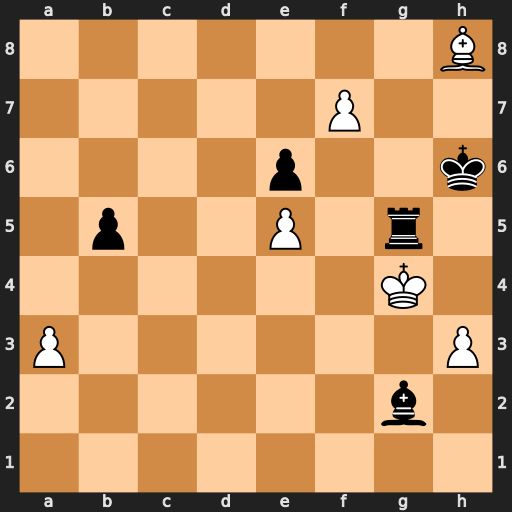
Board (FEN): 7B/5P2/4p2k/1p2P1r1/6K1/P6P/6b1/8
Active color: w
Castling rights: -
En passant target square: -
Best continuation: Kh4 Rh5+ Kg3